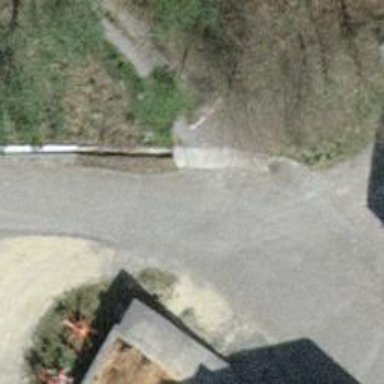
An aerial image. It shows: Service road with sett surface.